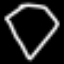
Label: diamond